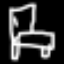
Label: chair